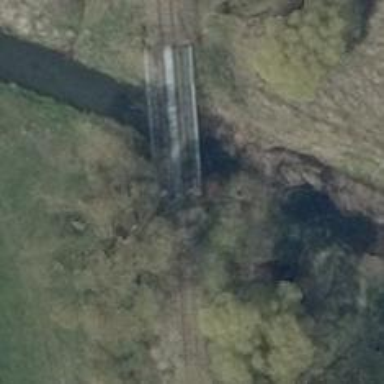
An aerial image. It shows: Abandoned railroad bridge.